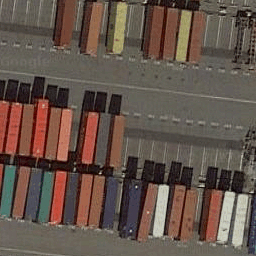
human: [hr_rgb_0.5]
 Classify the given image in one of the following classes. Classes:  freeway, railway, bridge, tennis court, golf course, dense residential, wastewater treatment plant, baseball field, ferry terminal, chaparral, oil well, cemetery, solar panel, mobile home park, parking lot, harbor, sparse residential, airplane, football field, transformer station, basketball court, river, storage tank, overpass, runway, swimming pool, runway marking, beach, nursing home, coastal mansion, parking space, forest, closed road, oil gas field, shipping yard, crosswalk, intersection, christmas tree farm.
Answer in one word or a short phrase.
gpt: shipping yard